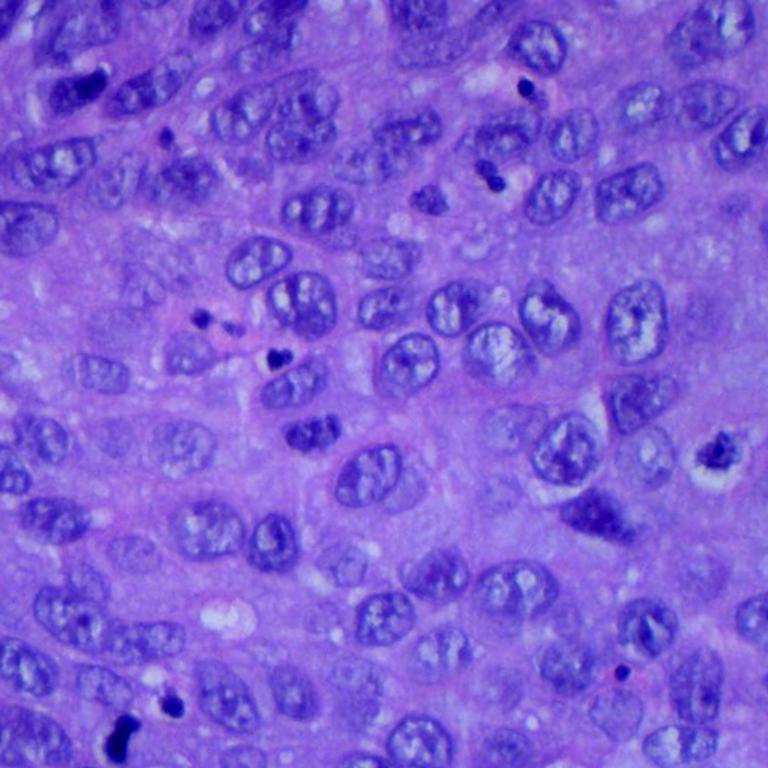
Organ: lung
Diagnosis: squamous carcinomas